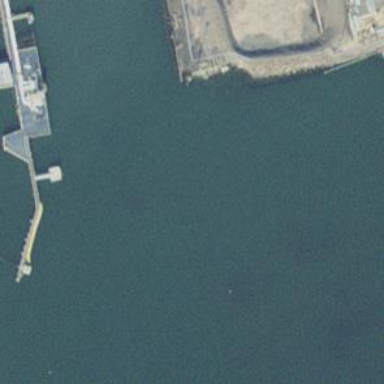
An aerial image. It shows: Footway leading to man-made pier.